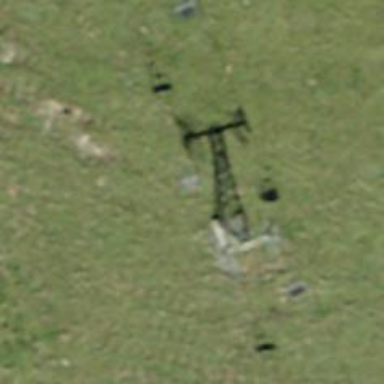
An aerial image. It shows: Pylon used for aerialway.